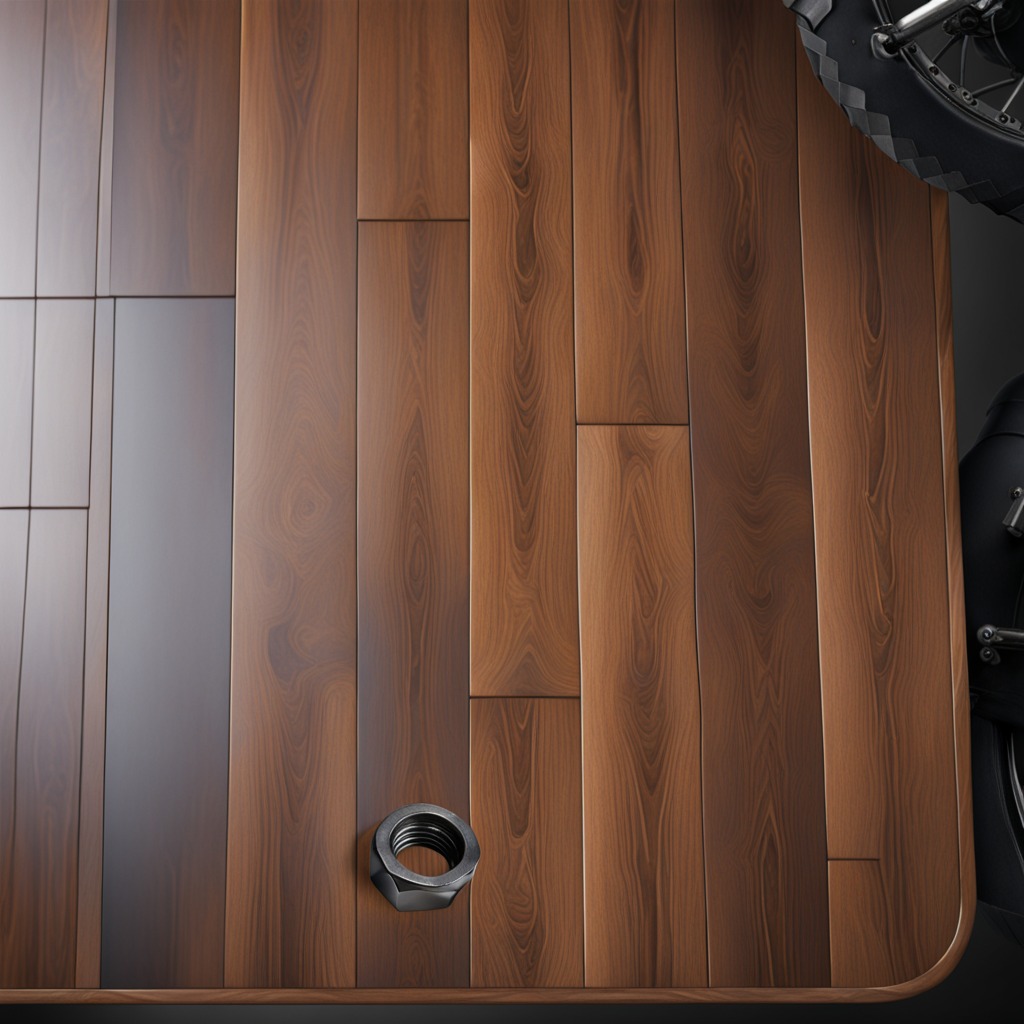
A metal nut is lying on the wooden table in the vintage motorcycle garage.